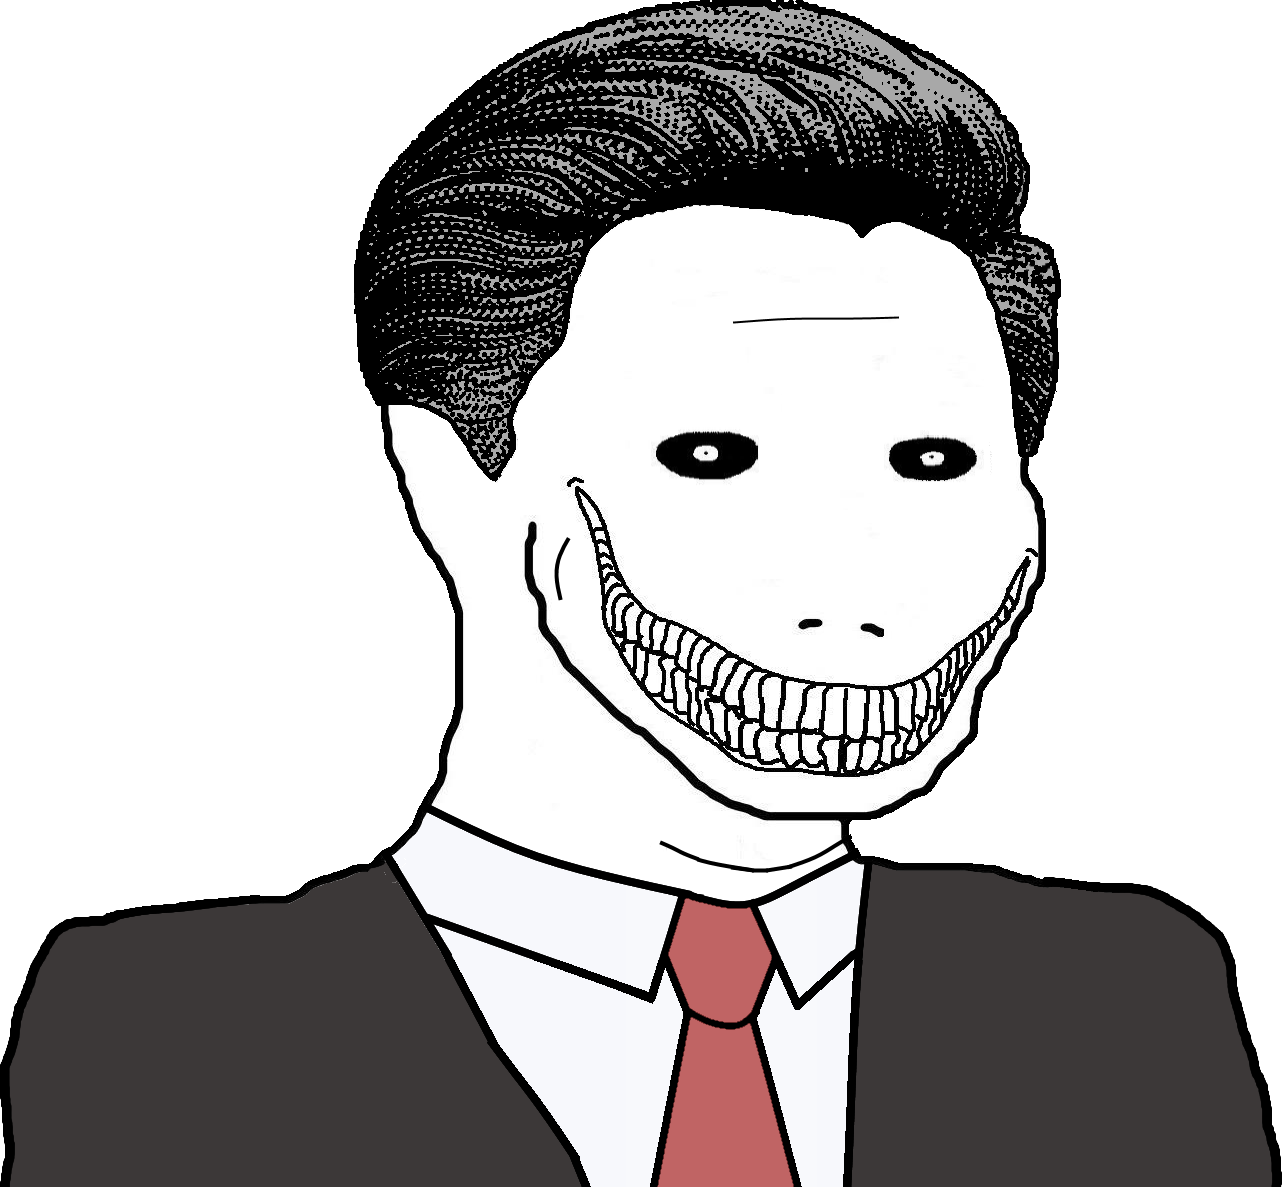
Label: 5_Oomer